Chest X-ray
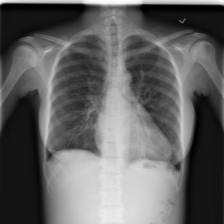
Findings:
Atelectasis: negative
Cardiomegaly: positive
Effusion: negative
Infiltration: negative
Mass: negative
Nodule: negative
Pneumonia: negative
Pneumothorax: negative
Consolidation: negative
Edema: negative
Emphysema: negative
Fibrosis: negative
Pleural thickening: negative
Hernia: negative